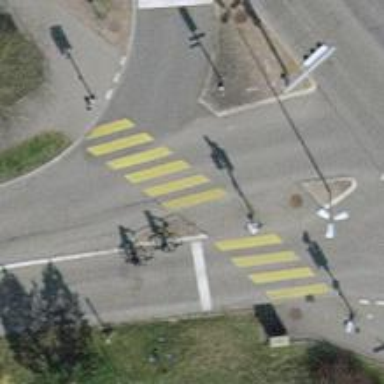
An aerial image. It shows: Road with traffic signals.